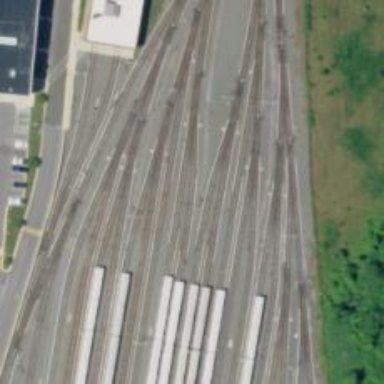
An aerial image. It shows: Electrified rail in service yard.